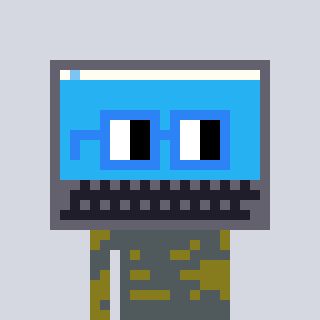
a pixel art character with square blue glasses, a laptop-shaped head and a gunk-colored body on a cool background